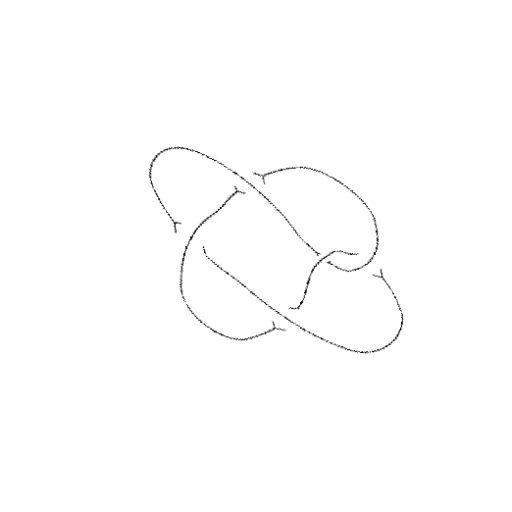
Crossing number: 5